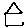
Label: house